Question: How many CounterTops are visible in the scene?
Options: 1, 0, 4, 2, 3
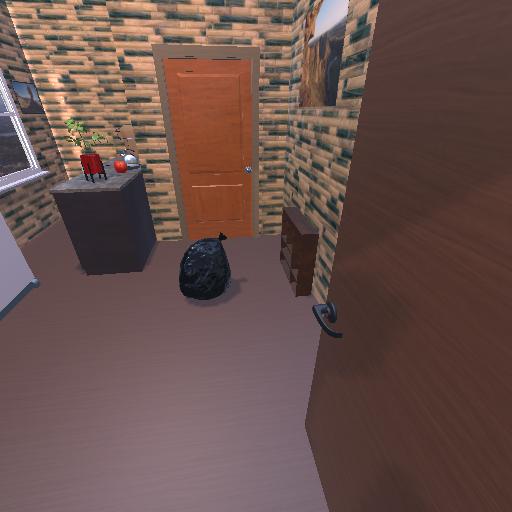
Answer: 1